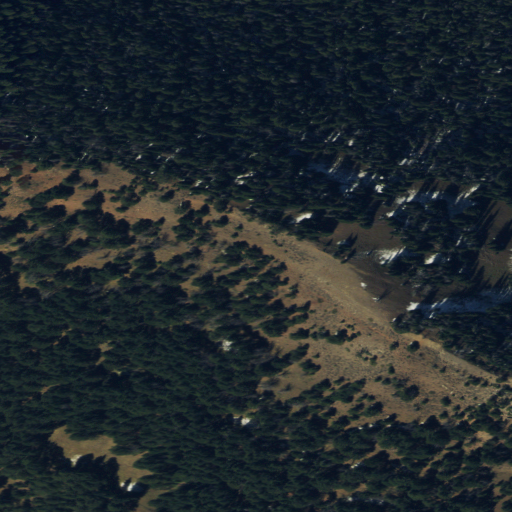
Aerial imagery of mountain in Montana named Circle Mountain containing evergreen forest and shrub